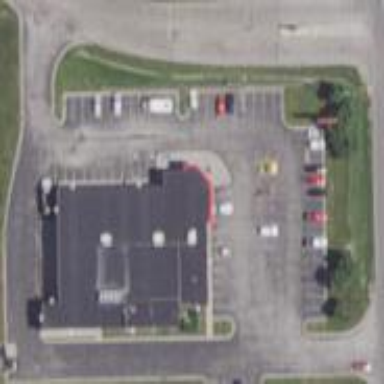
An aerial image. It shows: Retail area.